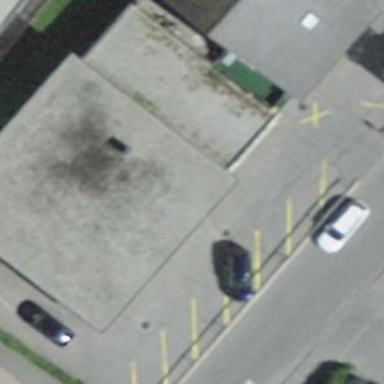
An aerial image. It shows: Part of building.